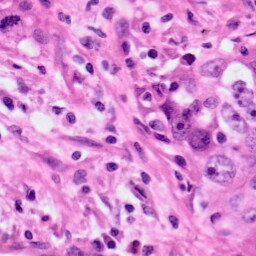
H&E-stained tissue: Lung